Field crop: maize
Growth stage: 2
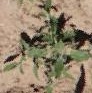
Species: atriplex